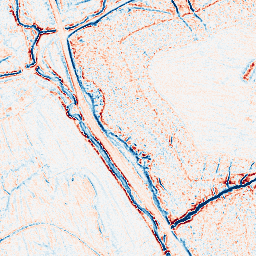
Category: edge_preserving
Decomposition family: anisotropic_diffusion
Decomposition parameters: iterations: 5
kappa: 10
gamma: 0.2
Upsampling method: quadratic
Upsampling parameters: scale: 2
Upsampling scale: 2